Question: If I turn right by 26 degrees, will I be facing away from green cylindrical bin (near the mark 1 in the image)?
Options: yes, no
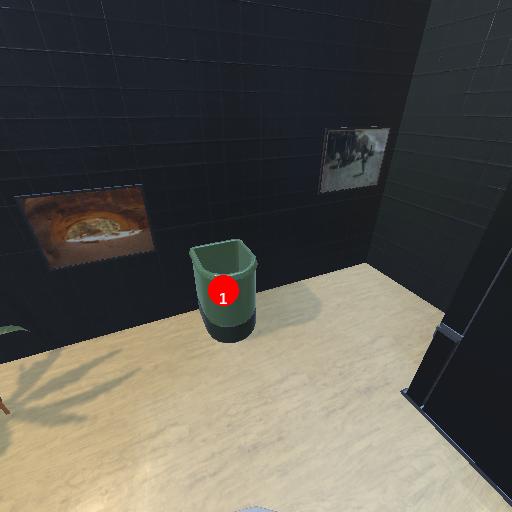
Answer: yes